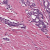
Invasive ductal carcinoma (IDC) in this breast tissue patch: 1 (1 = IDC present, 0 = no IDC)